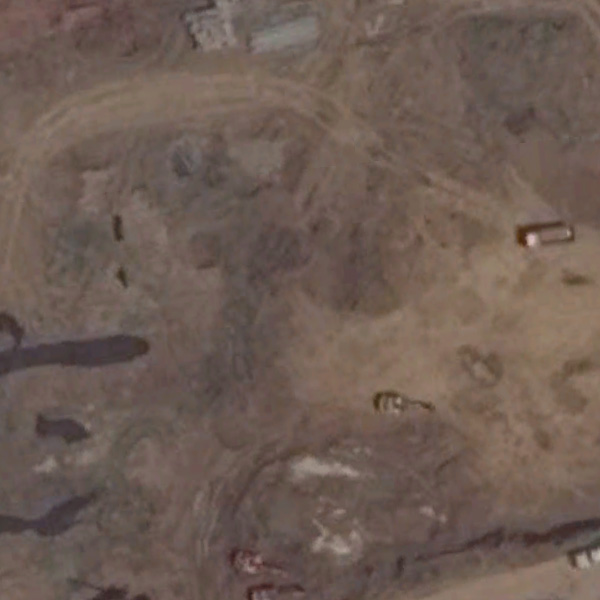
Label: BareLand